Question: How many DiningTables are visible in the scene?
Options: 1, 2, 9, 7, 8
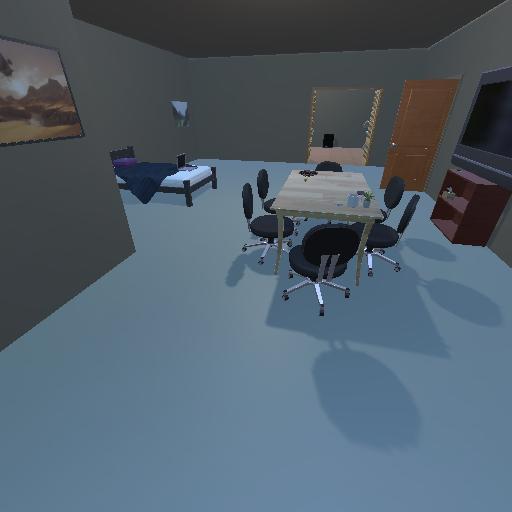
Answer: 1